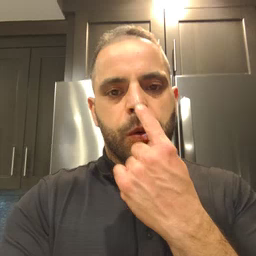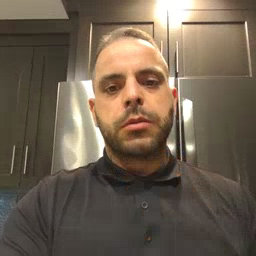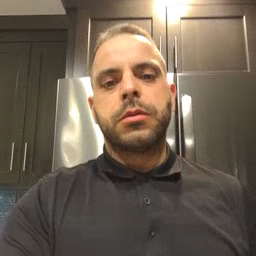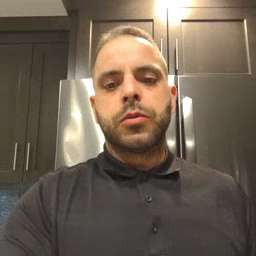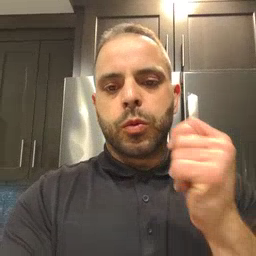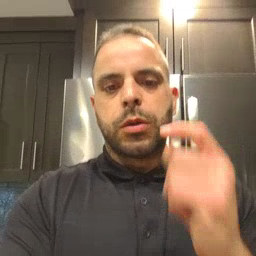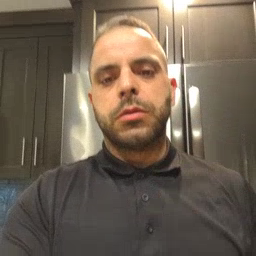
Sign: toy